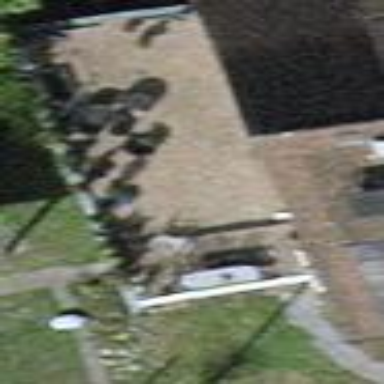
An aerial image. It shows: View of roof of building.